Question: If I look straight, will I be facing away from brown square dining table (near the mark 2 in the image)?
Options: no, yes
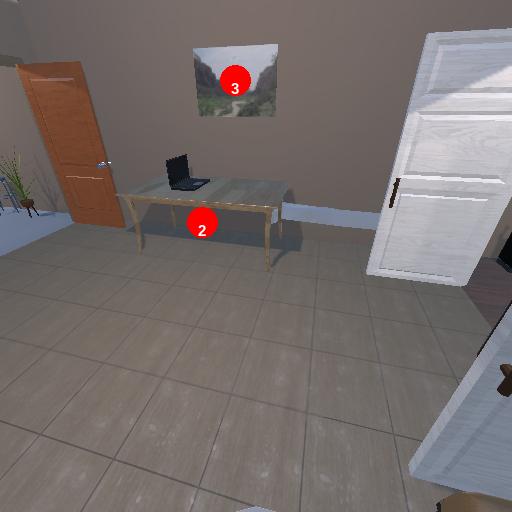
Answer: no